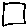
Label: square